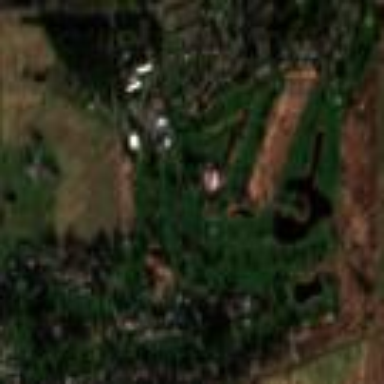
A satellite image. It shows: Golf course.